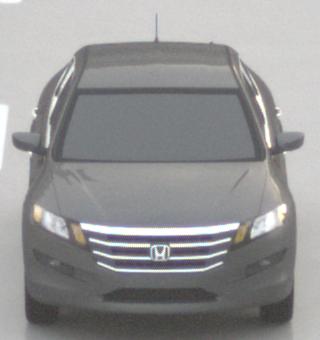
Make: Honda
Model: Crosstour
Detailed model: -
Model produced from: 2009
Model produced until: 2012
Doors: 4
Color: gray
Road condition: wet road
Daytime: sunrise or sunset
Contrast: low contrast